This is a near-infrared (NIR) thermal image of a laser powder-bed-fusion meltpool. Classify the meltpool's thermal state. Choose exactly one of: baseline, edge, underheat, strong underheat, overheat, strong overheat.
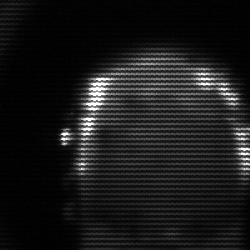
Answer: baseline